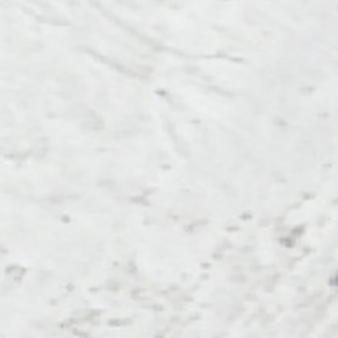
Label: other